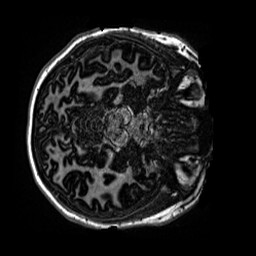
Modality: MP2RAGE
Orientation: axial
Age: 12
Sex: female
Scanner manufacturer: siemens
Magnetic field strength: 3 T
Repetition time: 4 s
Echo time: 0.00299 s